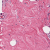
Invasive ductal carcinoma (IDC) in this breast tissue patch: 0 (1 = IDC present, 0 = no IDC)